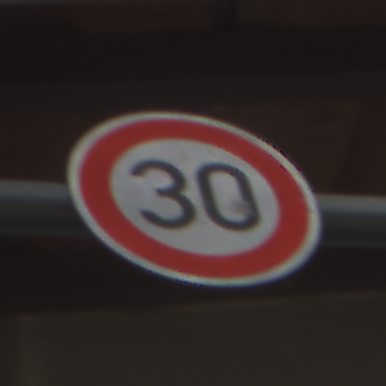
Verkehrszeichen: Geschwindigkeit30
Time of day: MorningAfternoon
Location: Outdoor (Urban)
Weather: Clear
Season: NotSpecified
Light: Natural